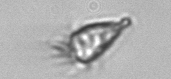
Label: Paratontonia_gracillima